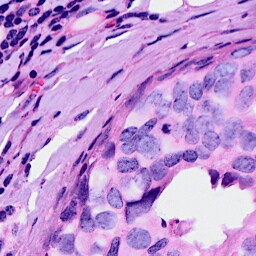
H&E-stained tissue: Breast